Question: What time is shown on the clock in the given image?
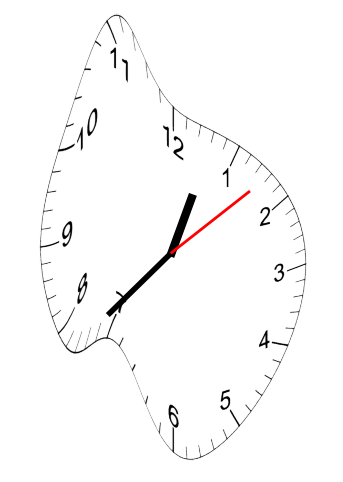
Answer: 12:37:08